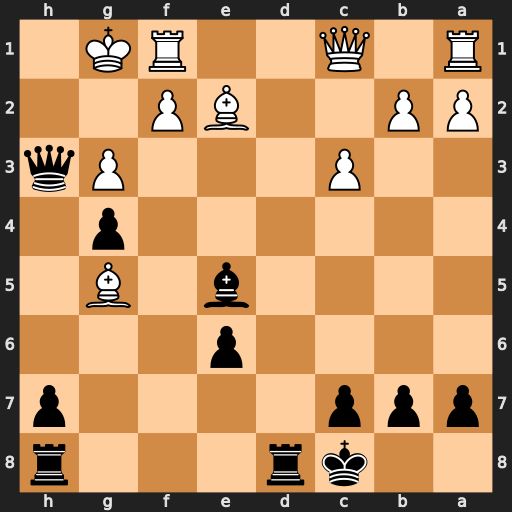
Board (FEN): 2kr3r/ppp4p/4p3/4b1B1/6p1/2P3Pq/PP2BP2/R1Q2RK1
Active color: b
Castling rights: -
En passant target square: -
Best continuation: Bxg3 fxg3 Qxg3+ Kh1 Qh3+